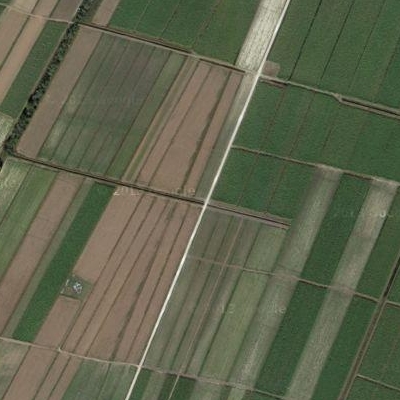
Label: bField